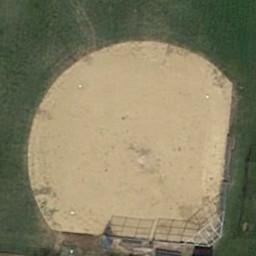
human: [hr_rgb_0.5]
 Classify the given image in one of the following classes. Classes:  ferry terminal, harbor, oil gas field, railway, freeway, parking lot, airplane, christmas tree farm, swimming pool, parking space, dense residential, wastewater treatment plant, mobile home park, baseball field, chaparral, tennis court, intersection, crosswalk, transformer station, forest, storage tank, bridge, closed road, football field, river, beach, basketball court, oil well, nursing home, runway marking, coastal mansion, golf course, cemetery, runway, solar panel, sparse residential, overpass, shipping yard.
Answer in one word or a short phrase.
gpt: baseball field